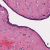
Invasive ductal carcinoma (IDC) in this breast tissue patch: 0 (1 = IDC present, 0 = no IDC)